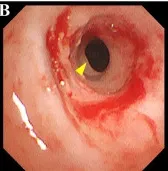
Bronchoscopy image showing extensive airway defects accompanied by mucosal hyperemia and edema. Long-segment stenosis (yellow arrowhead) with complete tracheal cartilage rings (O-rings) (yellow arrow) at the upper, and ,lower trachea, respectively.
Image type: endoscopy (airway_endoscopy)